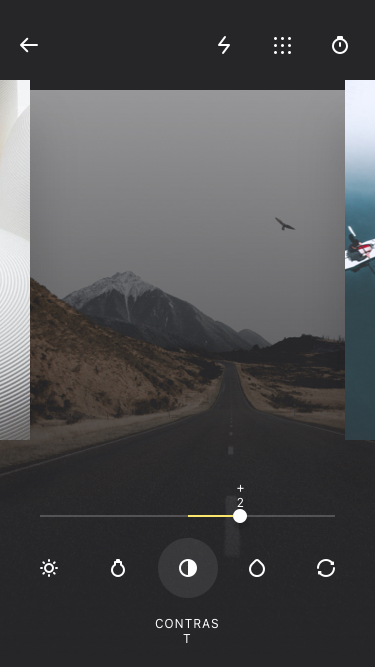
Text in this UI design:
contrast
+2